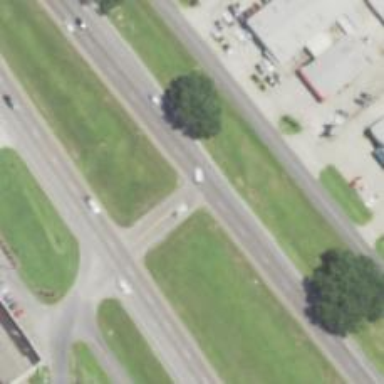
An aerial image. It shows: Trunk link road with asphalt surface.